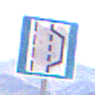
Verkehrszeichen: NothalteUndPannenbucht
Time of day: MorningAfternoon
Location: Outdoor (Nature)
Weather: Clear
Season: NotSpecified
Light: Natural